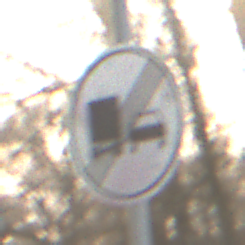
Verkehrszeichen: EndeUeberholverbotKraftfahrzeuge
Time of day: SunriseSunset
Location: Outdoor (Nature)
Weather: PartlyCloudy
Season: NotSpecified
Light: Natural